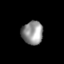
Tissue: skin
Cell type: Epithelial cells
Senescence score: 0.2668
Nuclear area (px): 487
Mean DAPI intensity: 145.899